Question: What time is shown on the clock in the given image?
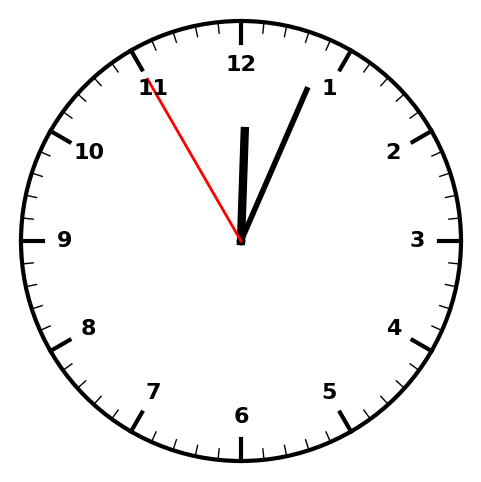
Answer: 12:03:55